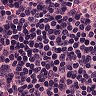
Metastatic tissue present: no